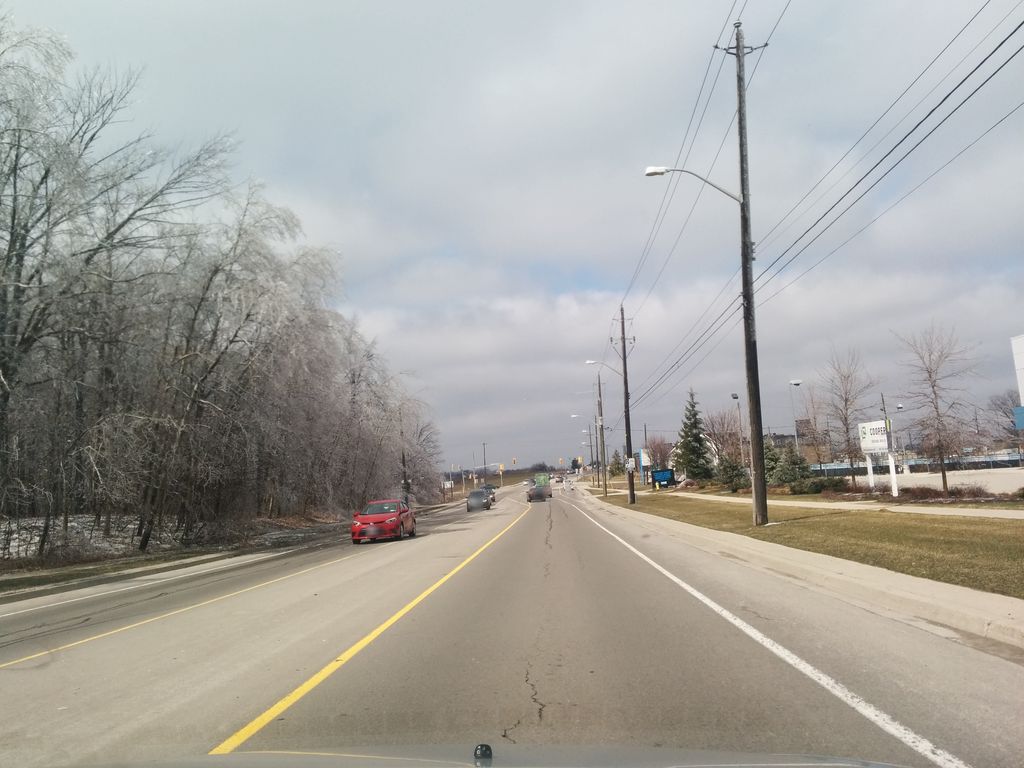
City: kitchener-waterloo